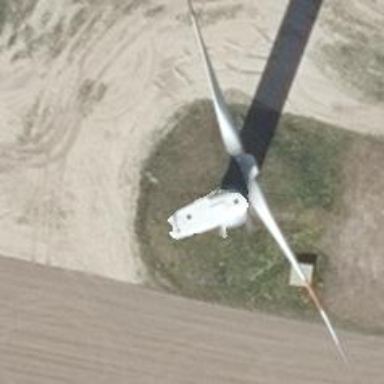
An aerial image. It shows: Wind power generator employing wind turbines.